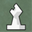
Piece: wB